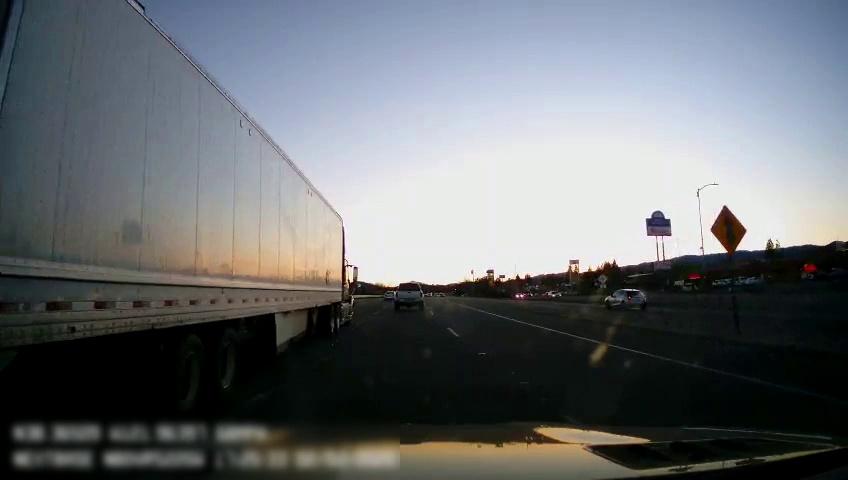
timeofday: Dusk/Dawn/Twilight
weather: Cloudy
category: Drivable Space
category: Vehicles | Car
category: Vehicles | Truck
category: Vehicles | SUV
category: Vehicles | Truck
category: Vehicles | Truck
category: Lanes | Current Lane
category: Lanes | Alternate Lane
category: Lanes | Alternate Lane
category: Traffic | Signs